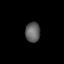
Tissue: lung
Cell type: Epithelial cells
Senescence score: 0.2069
Nuclear area (px): 293
Mean DAPI intensity: 95.99